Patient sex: M
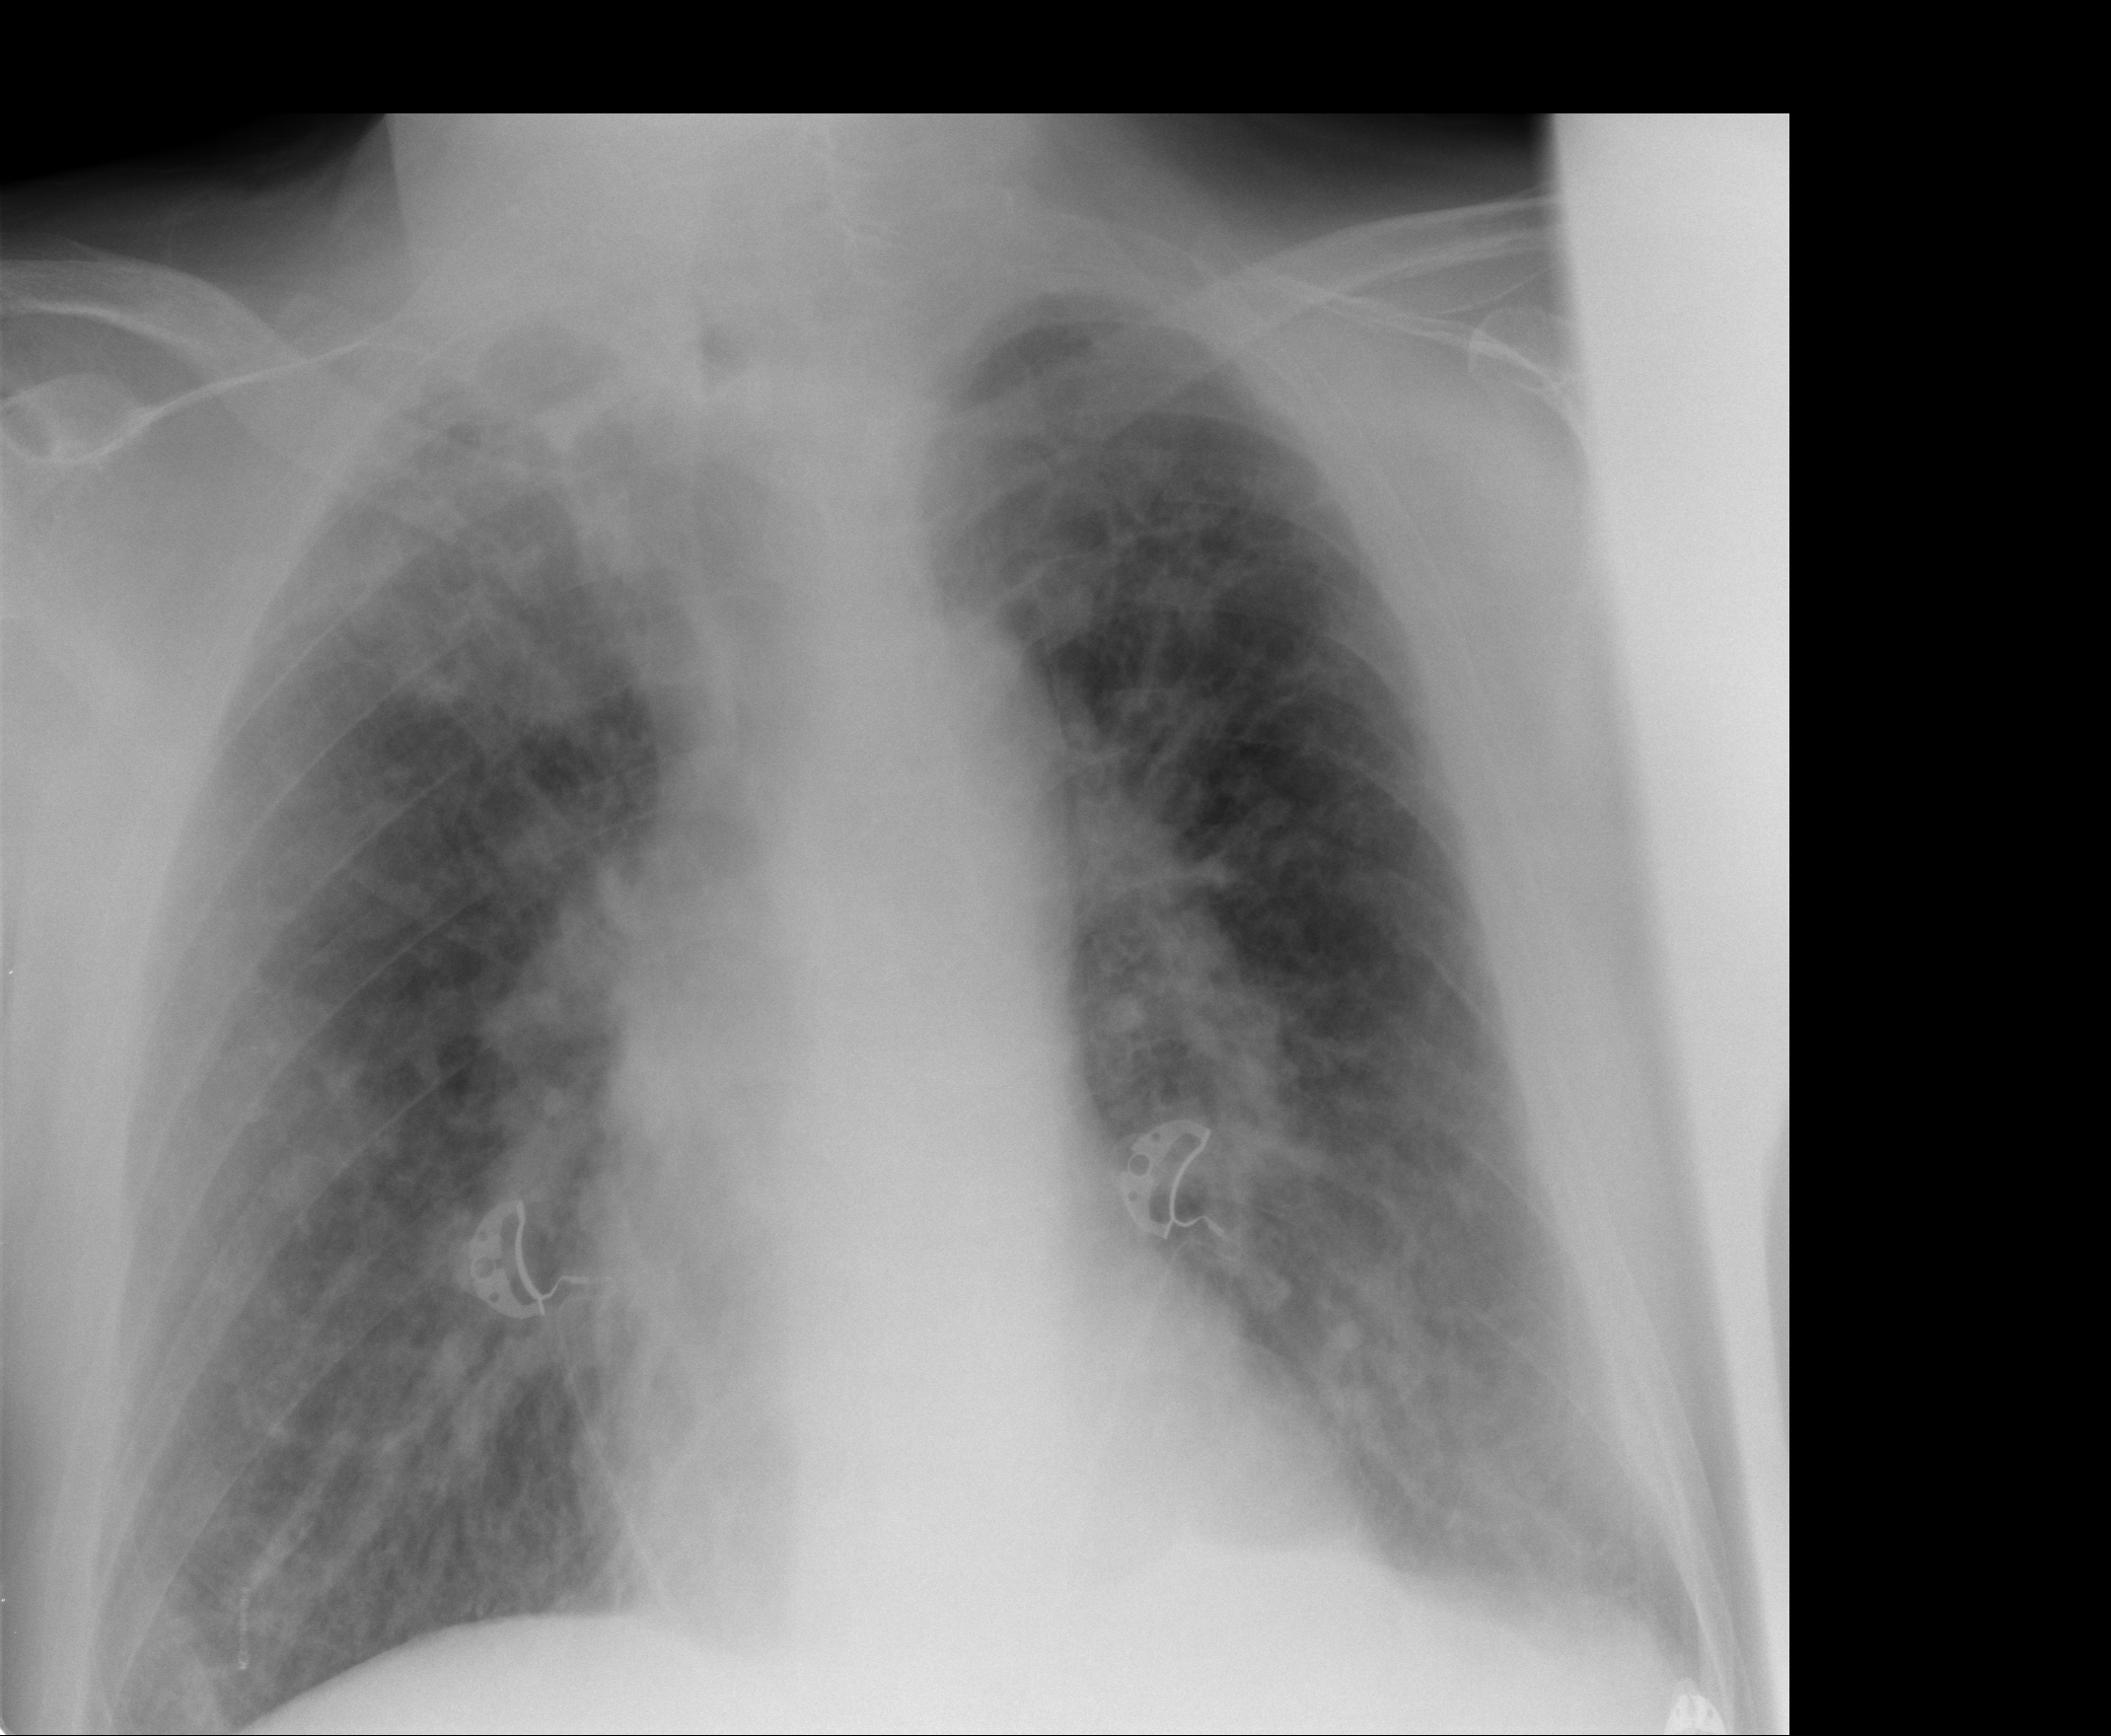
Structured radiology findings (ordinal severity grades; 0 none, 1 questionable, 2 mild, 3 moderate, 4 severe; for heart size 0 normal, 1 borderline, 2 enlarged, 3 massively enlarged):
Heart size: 0
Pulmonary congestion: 1
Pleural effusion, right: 0
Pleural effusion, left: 0
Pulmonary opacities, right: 2
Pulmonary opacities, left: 2
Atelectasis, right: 0
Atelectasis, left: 0